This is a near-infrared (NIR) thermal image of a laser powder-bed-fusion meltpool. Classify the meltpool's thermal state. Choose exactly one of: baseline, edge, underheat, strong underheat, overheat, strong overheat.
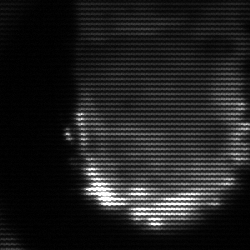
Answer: baseline